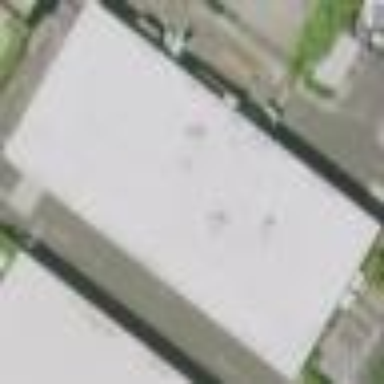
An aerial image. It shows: Industrial building.